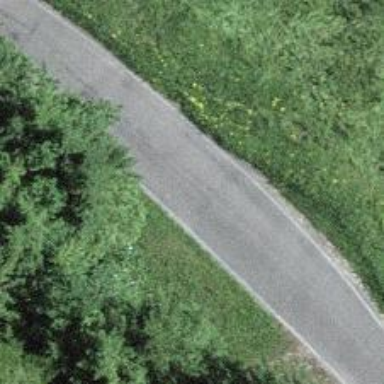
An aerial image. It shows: Passing place on the road.